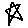
Label: star